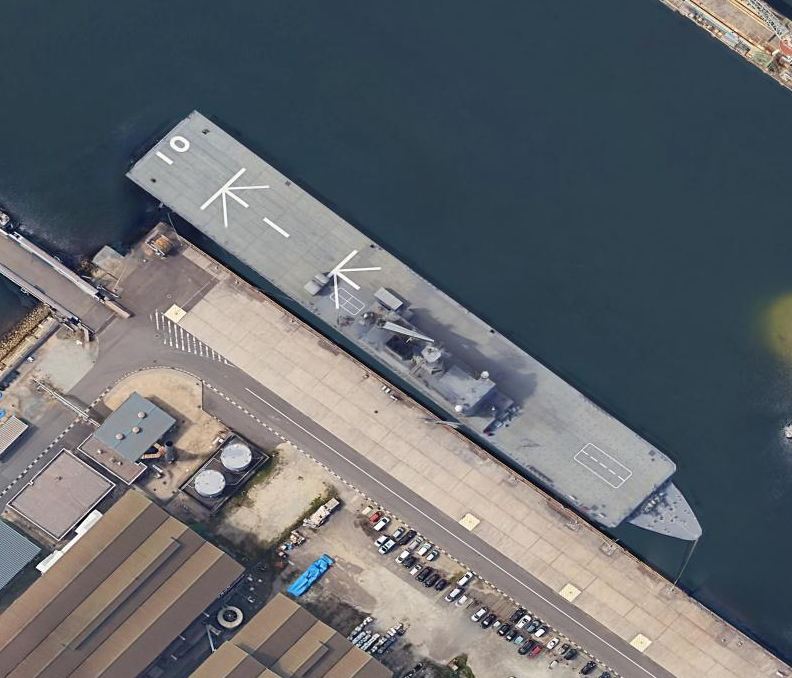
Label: Osumi-class_landing_ship